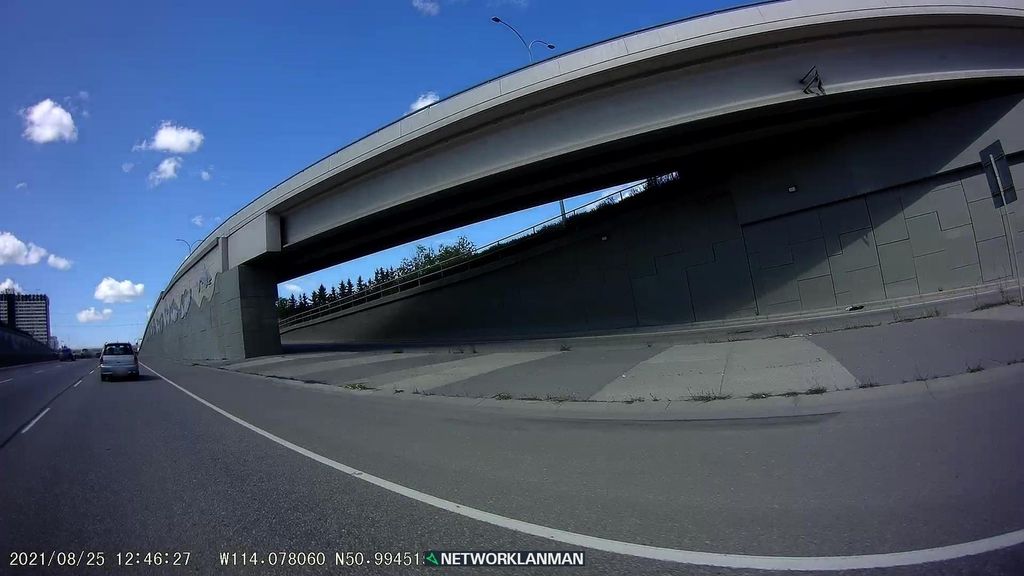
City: calgary